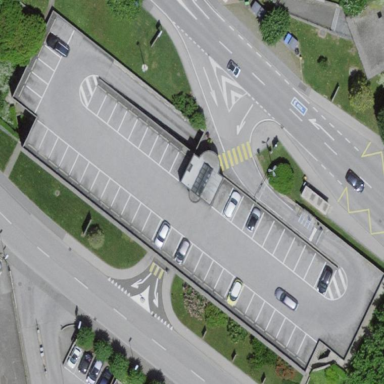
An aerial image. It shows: Multi-storey parking building.